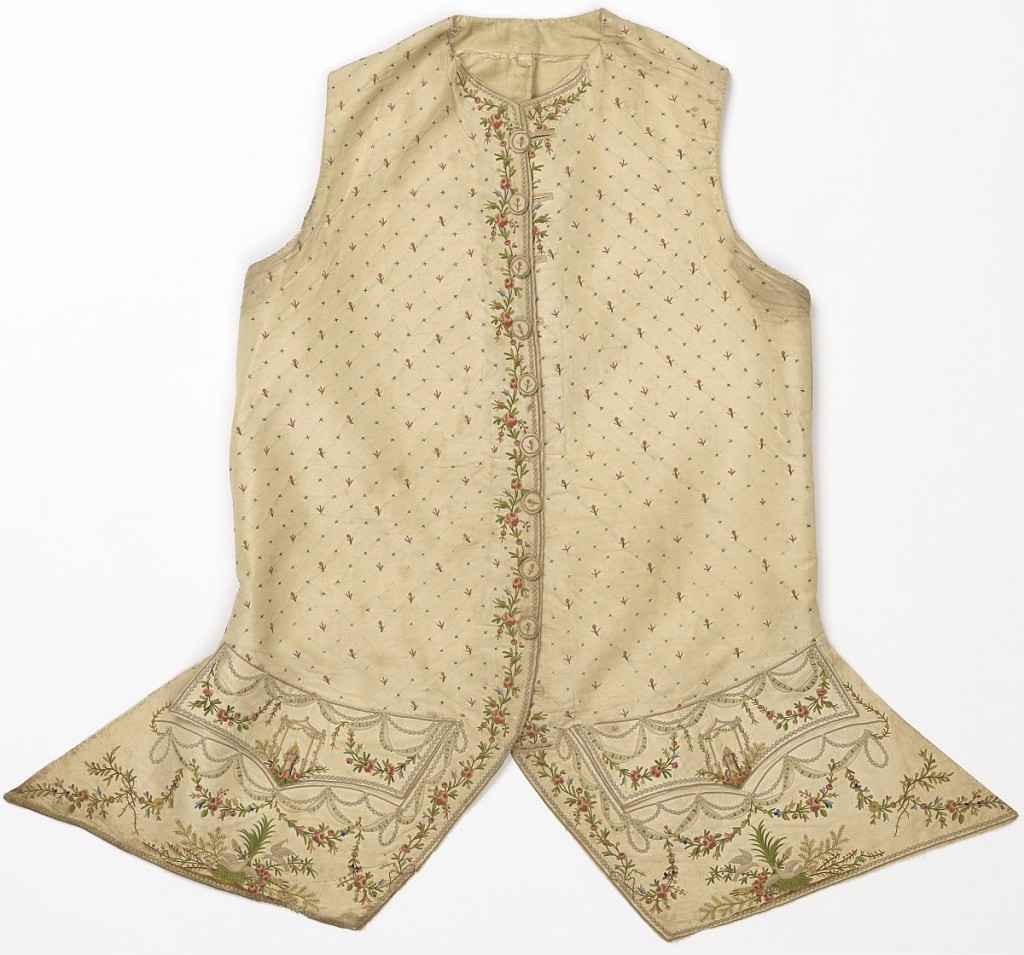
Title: Waistcoat
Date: mid- 18th century
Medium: silk Technique: embroidered
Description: Gentleman's waistcoat of off-white taffeta in a collarless, cutaway style and shaped pocket flaps. Embroidered in multicolored silks. Body has lattice arrangement of sprigs, flower buds and X-shapes while center front has a floral vine decoration. Pocket flaps have ribbon garlands over a gazebo-like structure. Below flaps, white birds, flowers and floral garlands.